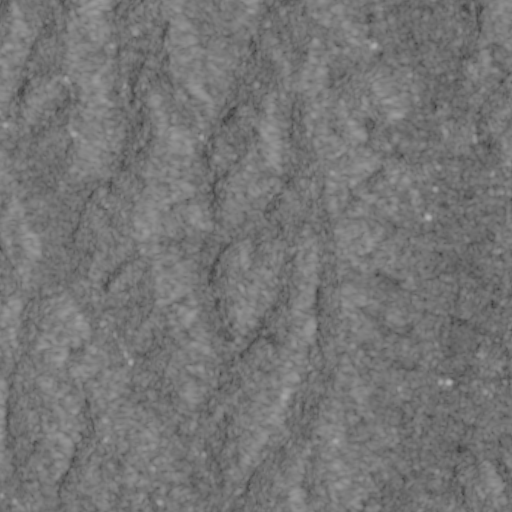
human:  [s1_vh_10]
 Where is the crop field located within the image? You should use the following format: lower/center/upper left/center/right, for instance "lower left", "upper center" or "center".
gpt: The crop field is located in the lower left of the image.
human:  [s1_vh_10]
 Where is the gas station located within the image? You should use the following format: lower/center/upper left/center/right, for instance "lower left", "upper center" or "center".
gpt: The gas station is located in the lower right of the image.
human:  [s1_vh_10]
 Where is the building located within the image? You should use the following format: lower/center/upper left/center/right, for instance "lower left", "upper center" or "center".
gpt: There is no building in the image.

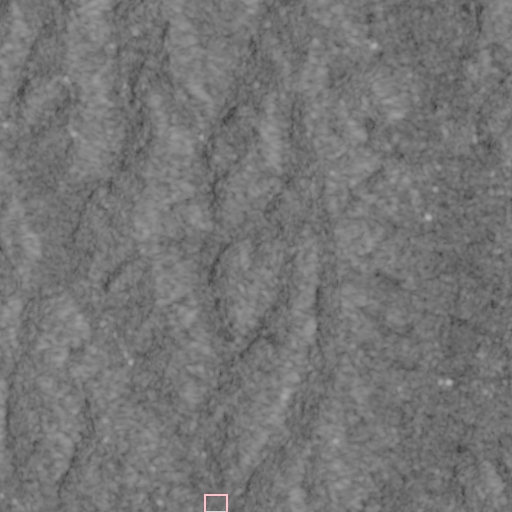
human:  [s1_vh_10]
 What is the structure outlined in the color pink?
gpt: The structure outlined in pink is a crop field.
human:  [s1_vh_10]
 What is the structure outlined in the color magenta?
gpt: There is no magenta outline.